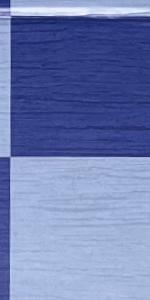
Label: Empty